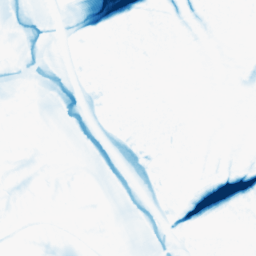
Category: morphological
Decomposition family: morphological
Decomposition parameters: operation: closing
size: 20
Upsampling method: bilinear
Upsampling parameters: scale: 2
Upsampling scale: 2